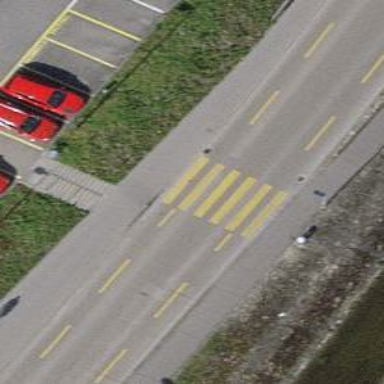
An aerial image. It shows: Unclassified road with asphalt surface. It has sidewalks on both sides.